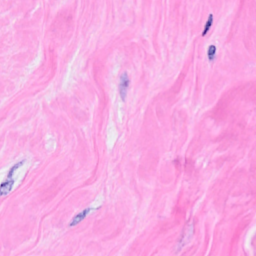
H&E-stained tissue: Breast